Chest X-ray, PA view. Patient: 44 years old, sex M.
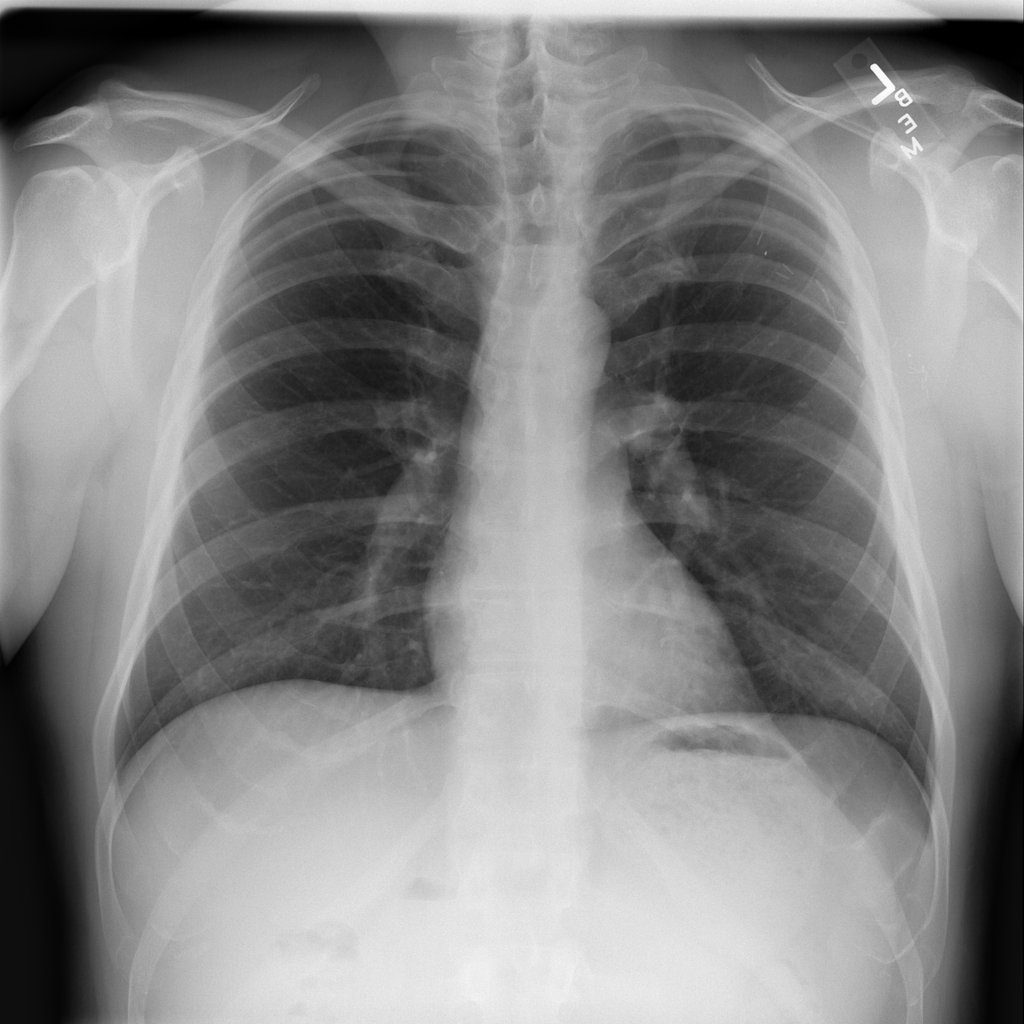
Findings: No Finding